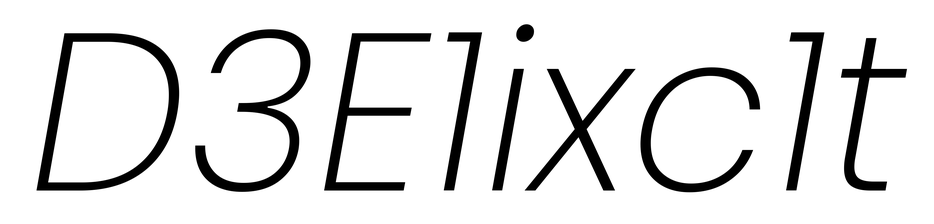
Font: Poppins-ExtraLightItalic